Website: lowes
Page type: billing-address
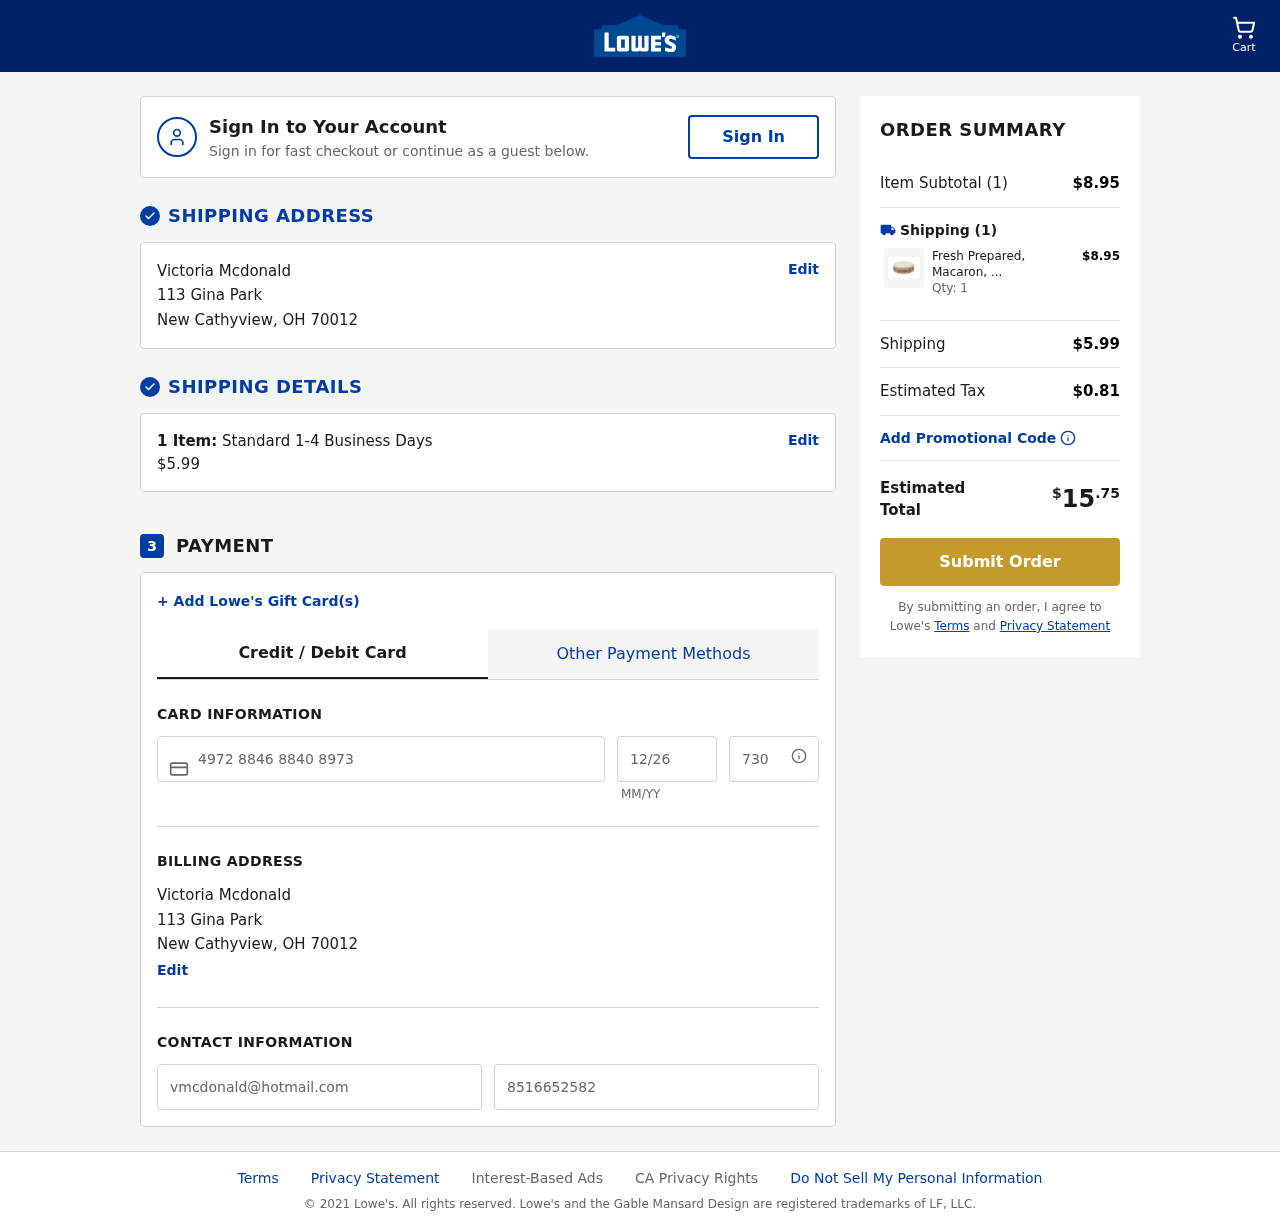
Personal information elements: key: PII_CARD_CVV
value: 730
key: PII_CARD_EXPIRY
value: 12/26
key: PII_CARD_NUMBER
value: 4972 8846 8840 8973
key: PII_CITY
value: New Cathyview
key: PII_EMAIL
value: vmcdonald@hotmail.com
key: PII_FULLNAME
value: Victoria Mcdonald
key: PII_PHONE
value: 8516652582
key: PII_POSTCODE
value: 70012
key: PII_STATE_ABBR
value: OH
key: PII_STREET
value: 113 Gina Park
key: PII_FULLNAME2
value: Victoria Mcdonald
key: PII_STREET2
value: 113 Gina Park
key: PII_CITY2
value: New Cathyview
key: PII_STATE_ABBR2
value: OH
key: PII_POSTCODE2
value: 70012
Product elements: key: PRODUCT1_NAME
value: Fresh Prepared, Macaron, Salted Caramel, 1.9 Oz (3 count)
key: PRODUCT1_PRICE
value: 8.95
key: PRODUCT1_QUANTITY
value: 1
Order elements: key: ORDER_NUM_ITEMS
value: Cart
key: ORDER_NUM_ITEMS
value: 1 Item:
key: ORDER_NUM_ITEMS
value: Item Subtotal (1)
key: ORDER_SHIPPING_COST
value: $5.99
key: ORDER_SUBTOTAL
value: $8.95
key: ORDER_TAX
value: $0.81
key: ORDER_TOTAL
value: $15.75